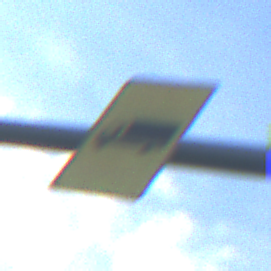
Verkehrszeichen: KFZZulaessigeGesamtmasse3Komma5TOhnePfeilsymbol
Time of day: MorningAfternoon
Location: Outdoor (Nature)
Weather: PartlyCloudy
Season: NotSpecified
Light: Natural